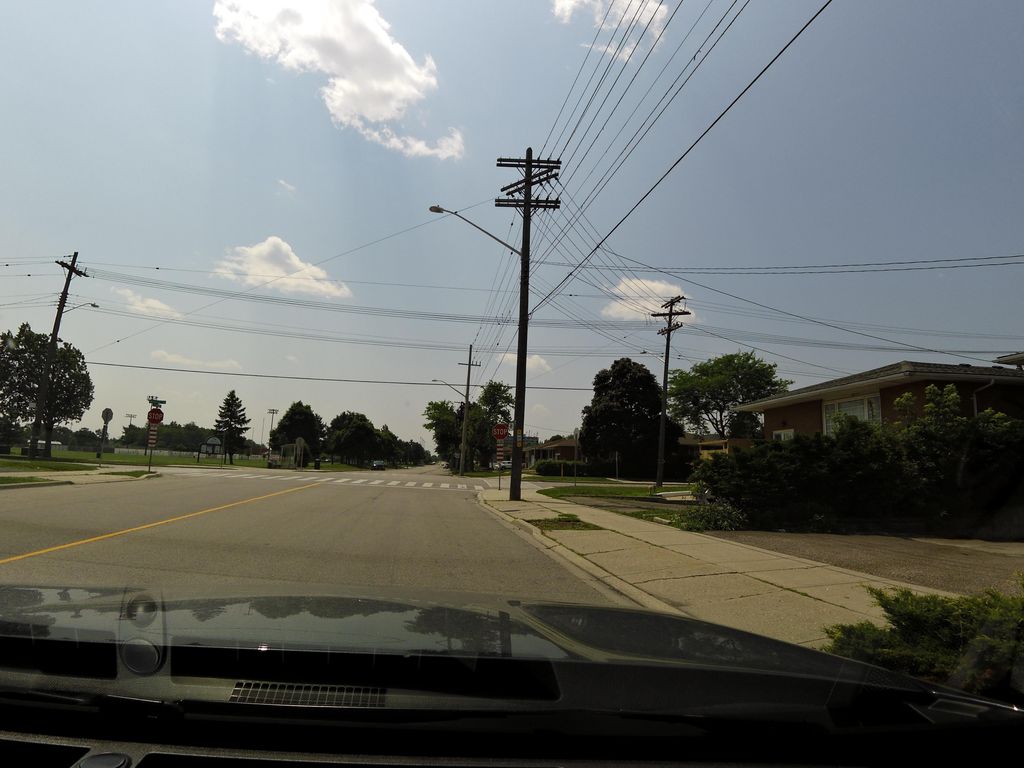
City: hamilton